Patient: sex F, age 69
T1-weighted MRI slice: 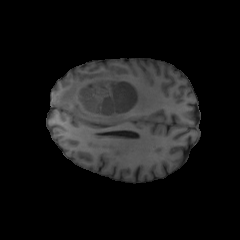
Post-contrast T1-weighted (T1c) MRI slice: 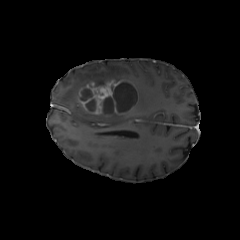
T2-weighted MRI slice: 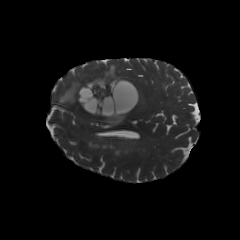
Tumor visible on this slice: yes
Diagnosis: Glioblastoma, IDH-wildtype
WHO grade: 4